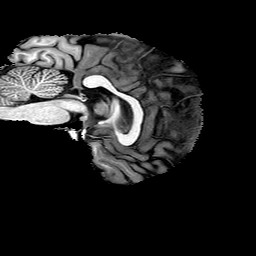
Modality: T1w
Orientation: sagittal
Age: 29
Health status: healthy
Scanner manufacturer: philips
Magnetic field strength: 3 T
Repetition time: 0.007856 s
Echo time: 0.00362 s